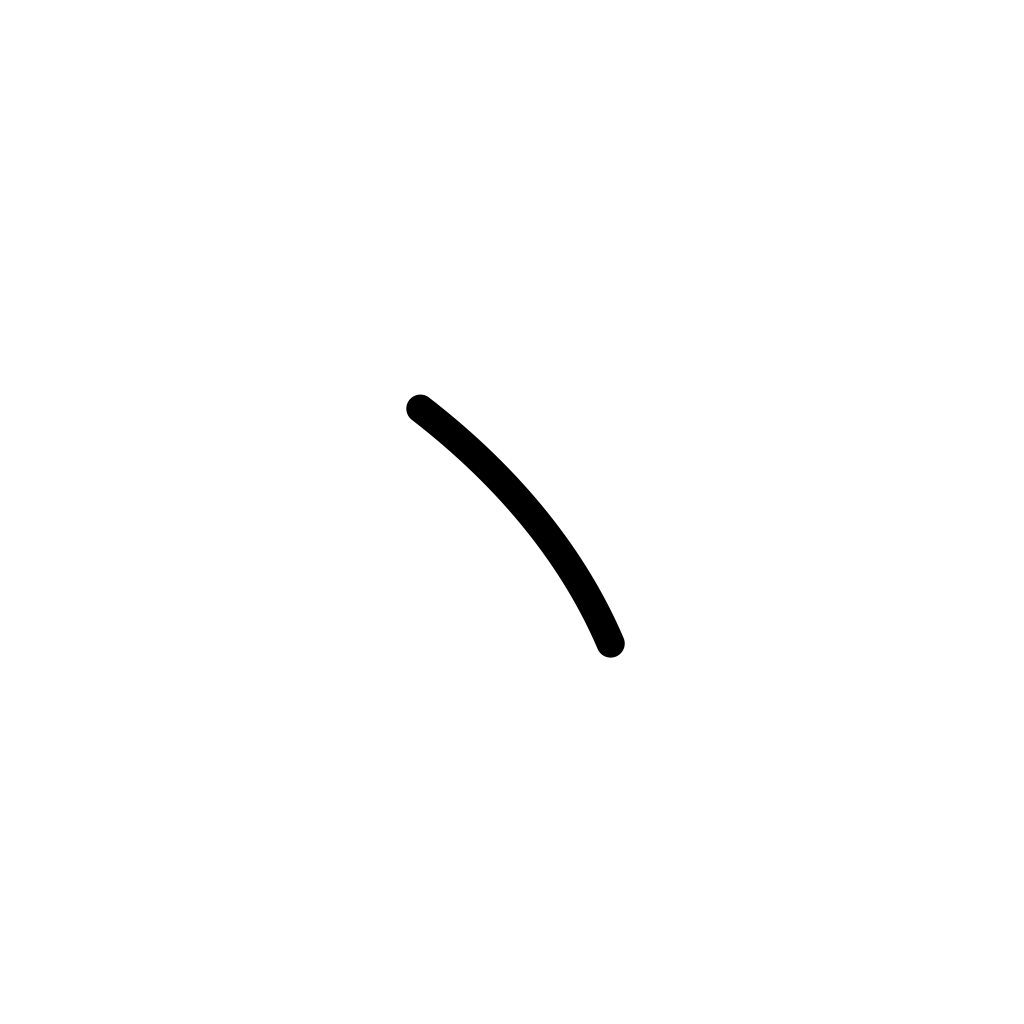
Meaning: dot